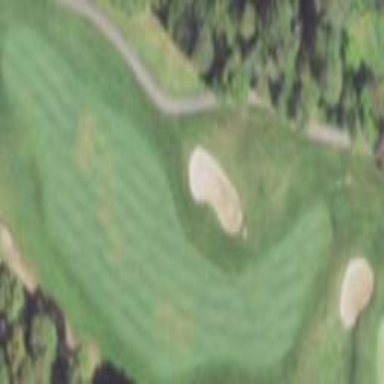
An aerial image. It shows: Grassy area designated as golf fairway.